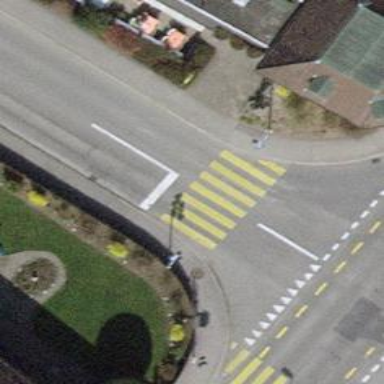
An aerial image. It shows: Crossing with traffic signals and zebra markings.